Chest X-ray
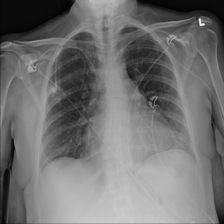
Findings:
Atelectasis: negative
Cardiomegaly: negative
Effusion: positive
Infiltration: negative
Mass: negative
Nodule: negative
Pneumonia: negative
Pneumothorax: negative
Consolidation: negative
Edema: negative
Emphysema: negative
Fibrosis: negative
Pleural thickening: negative
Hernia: negative